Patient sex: F
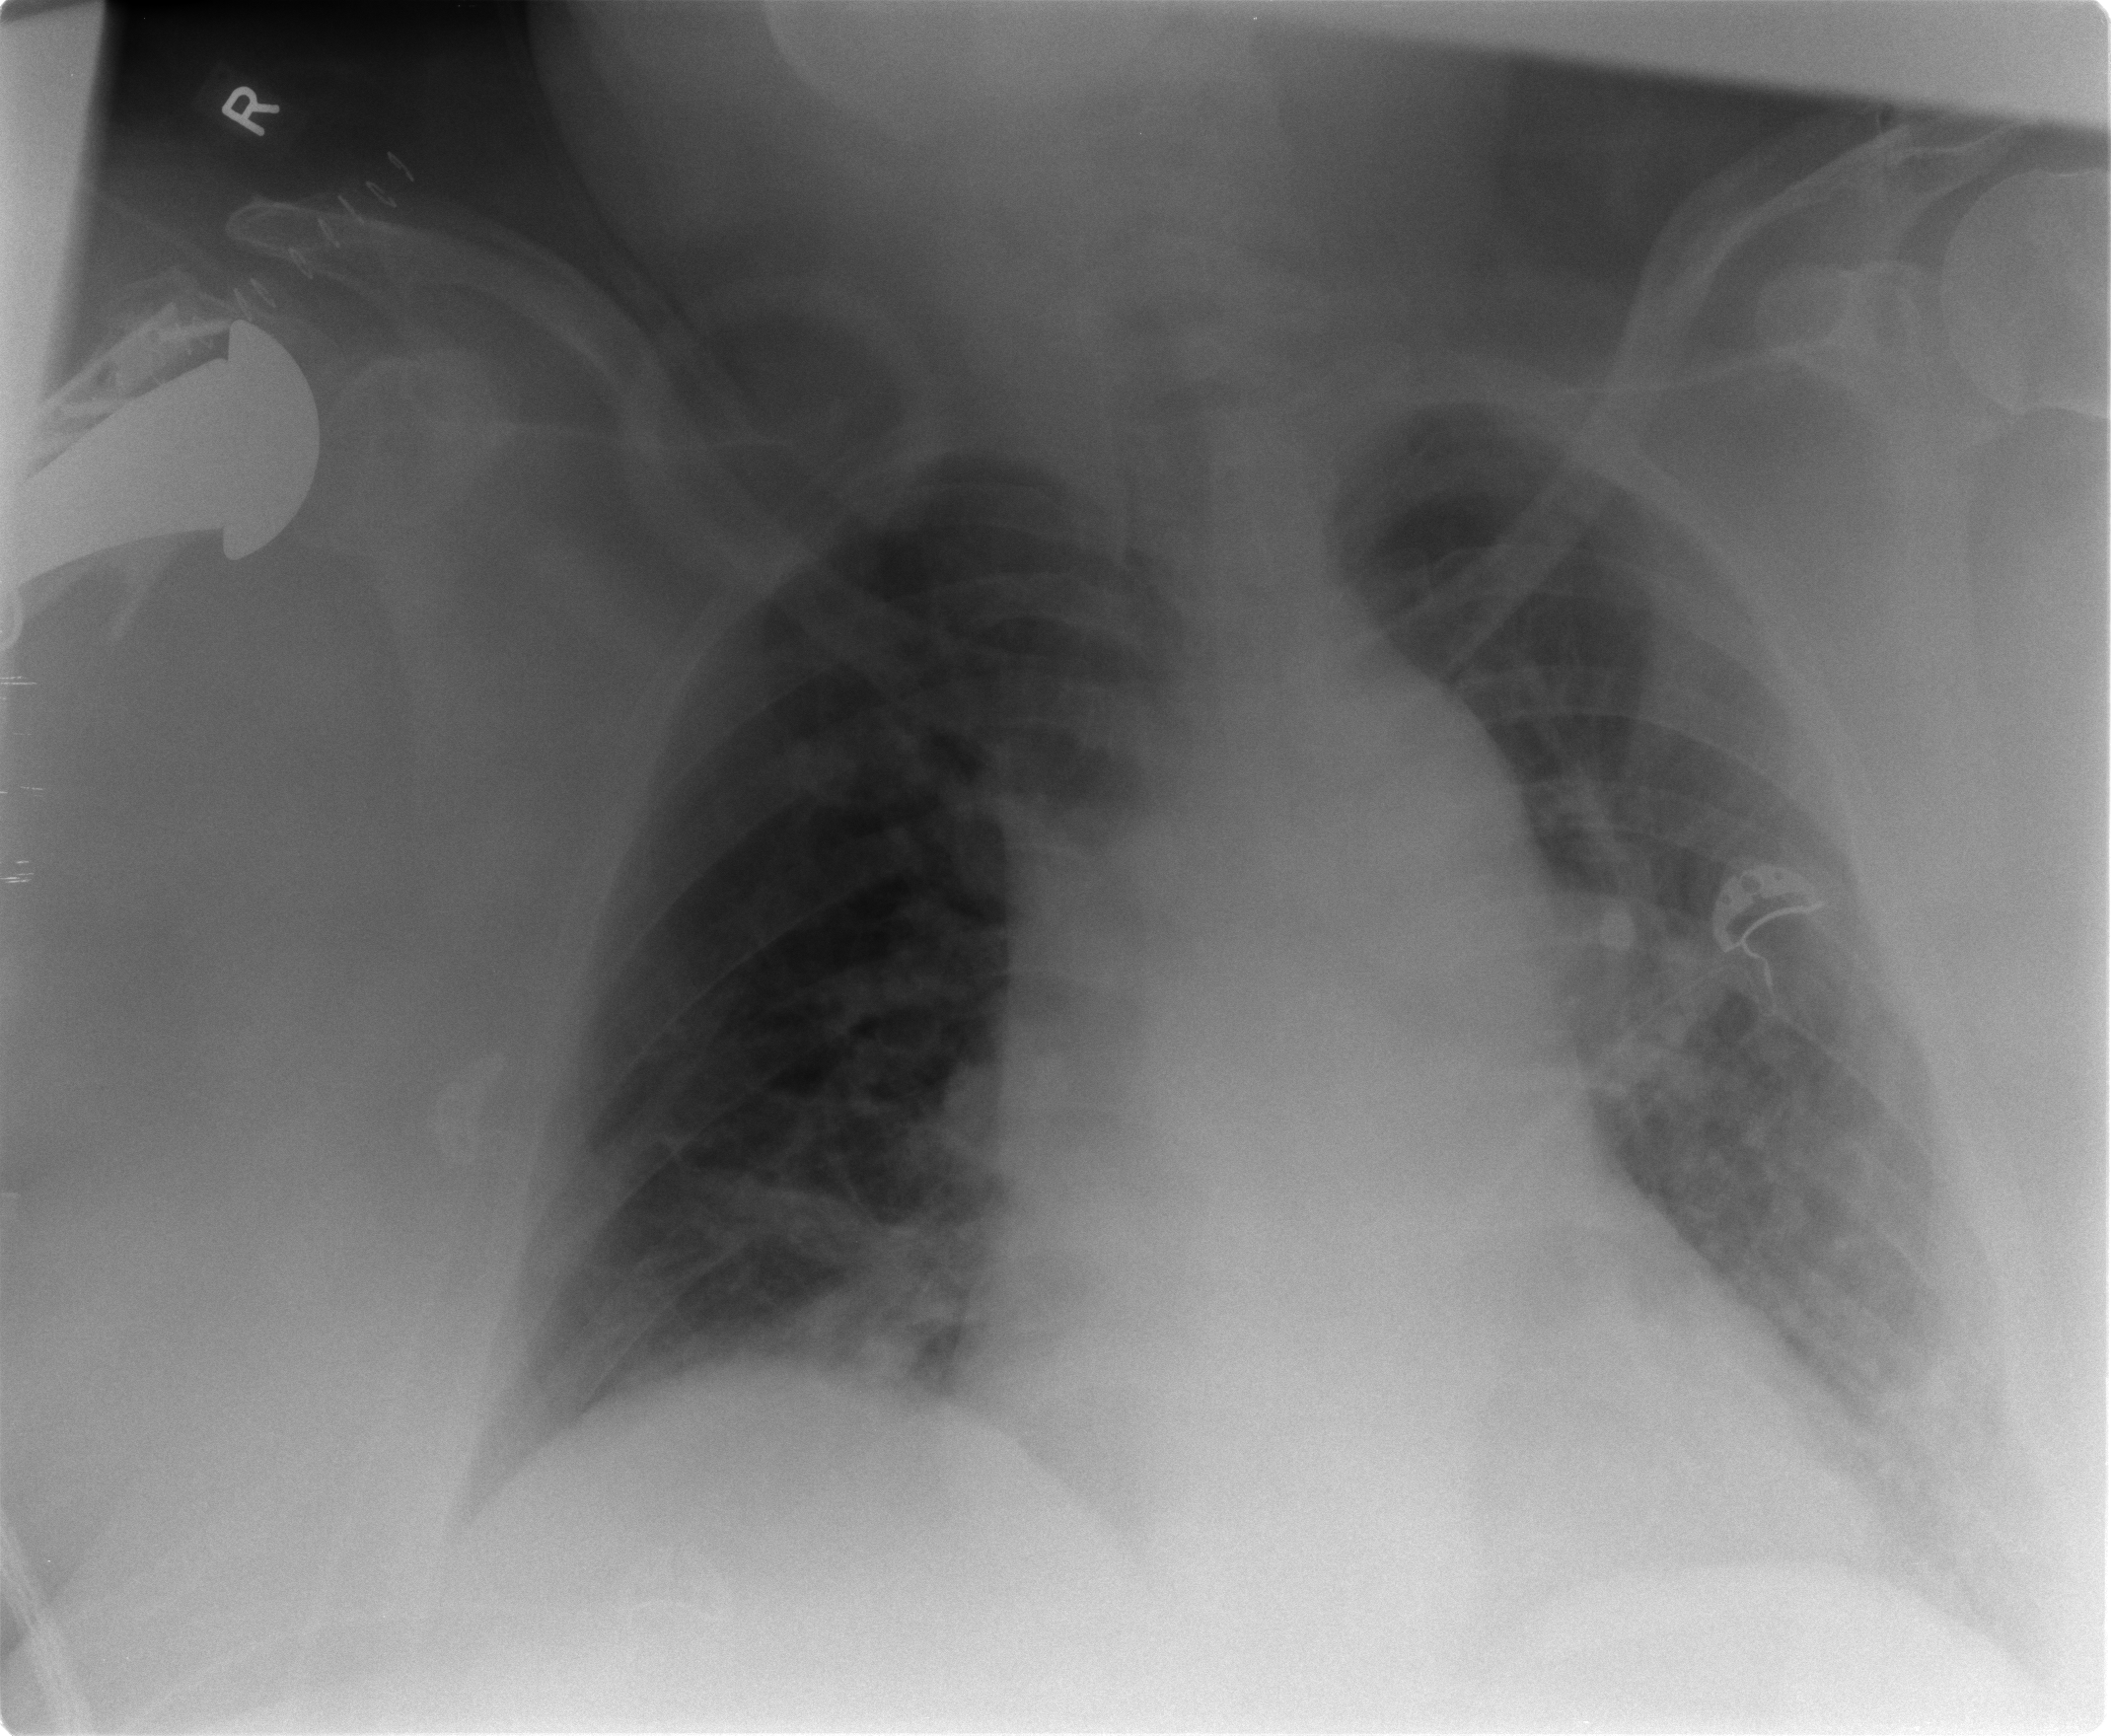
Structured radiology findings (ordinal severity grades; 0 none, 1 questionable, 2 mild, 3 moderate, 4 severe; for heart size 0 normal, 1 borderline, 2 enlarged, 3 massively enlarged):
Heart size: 1
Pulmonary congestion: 2
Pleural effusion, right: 0
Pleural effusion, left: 2
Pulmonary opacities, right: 0
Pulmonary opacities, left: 0
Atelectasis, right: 2
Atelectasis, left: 2